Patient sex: F
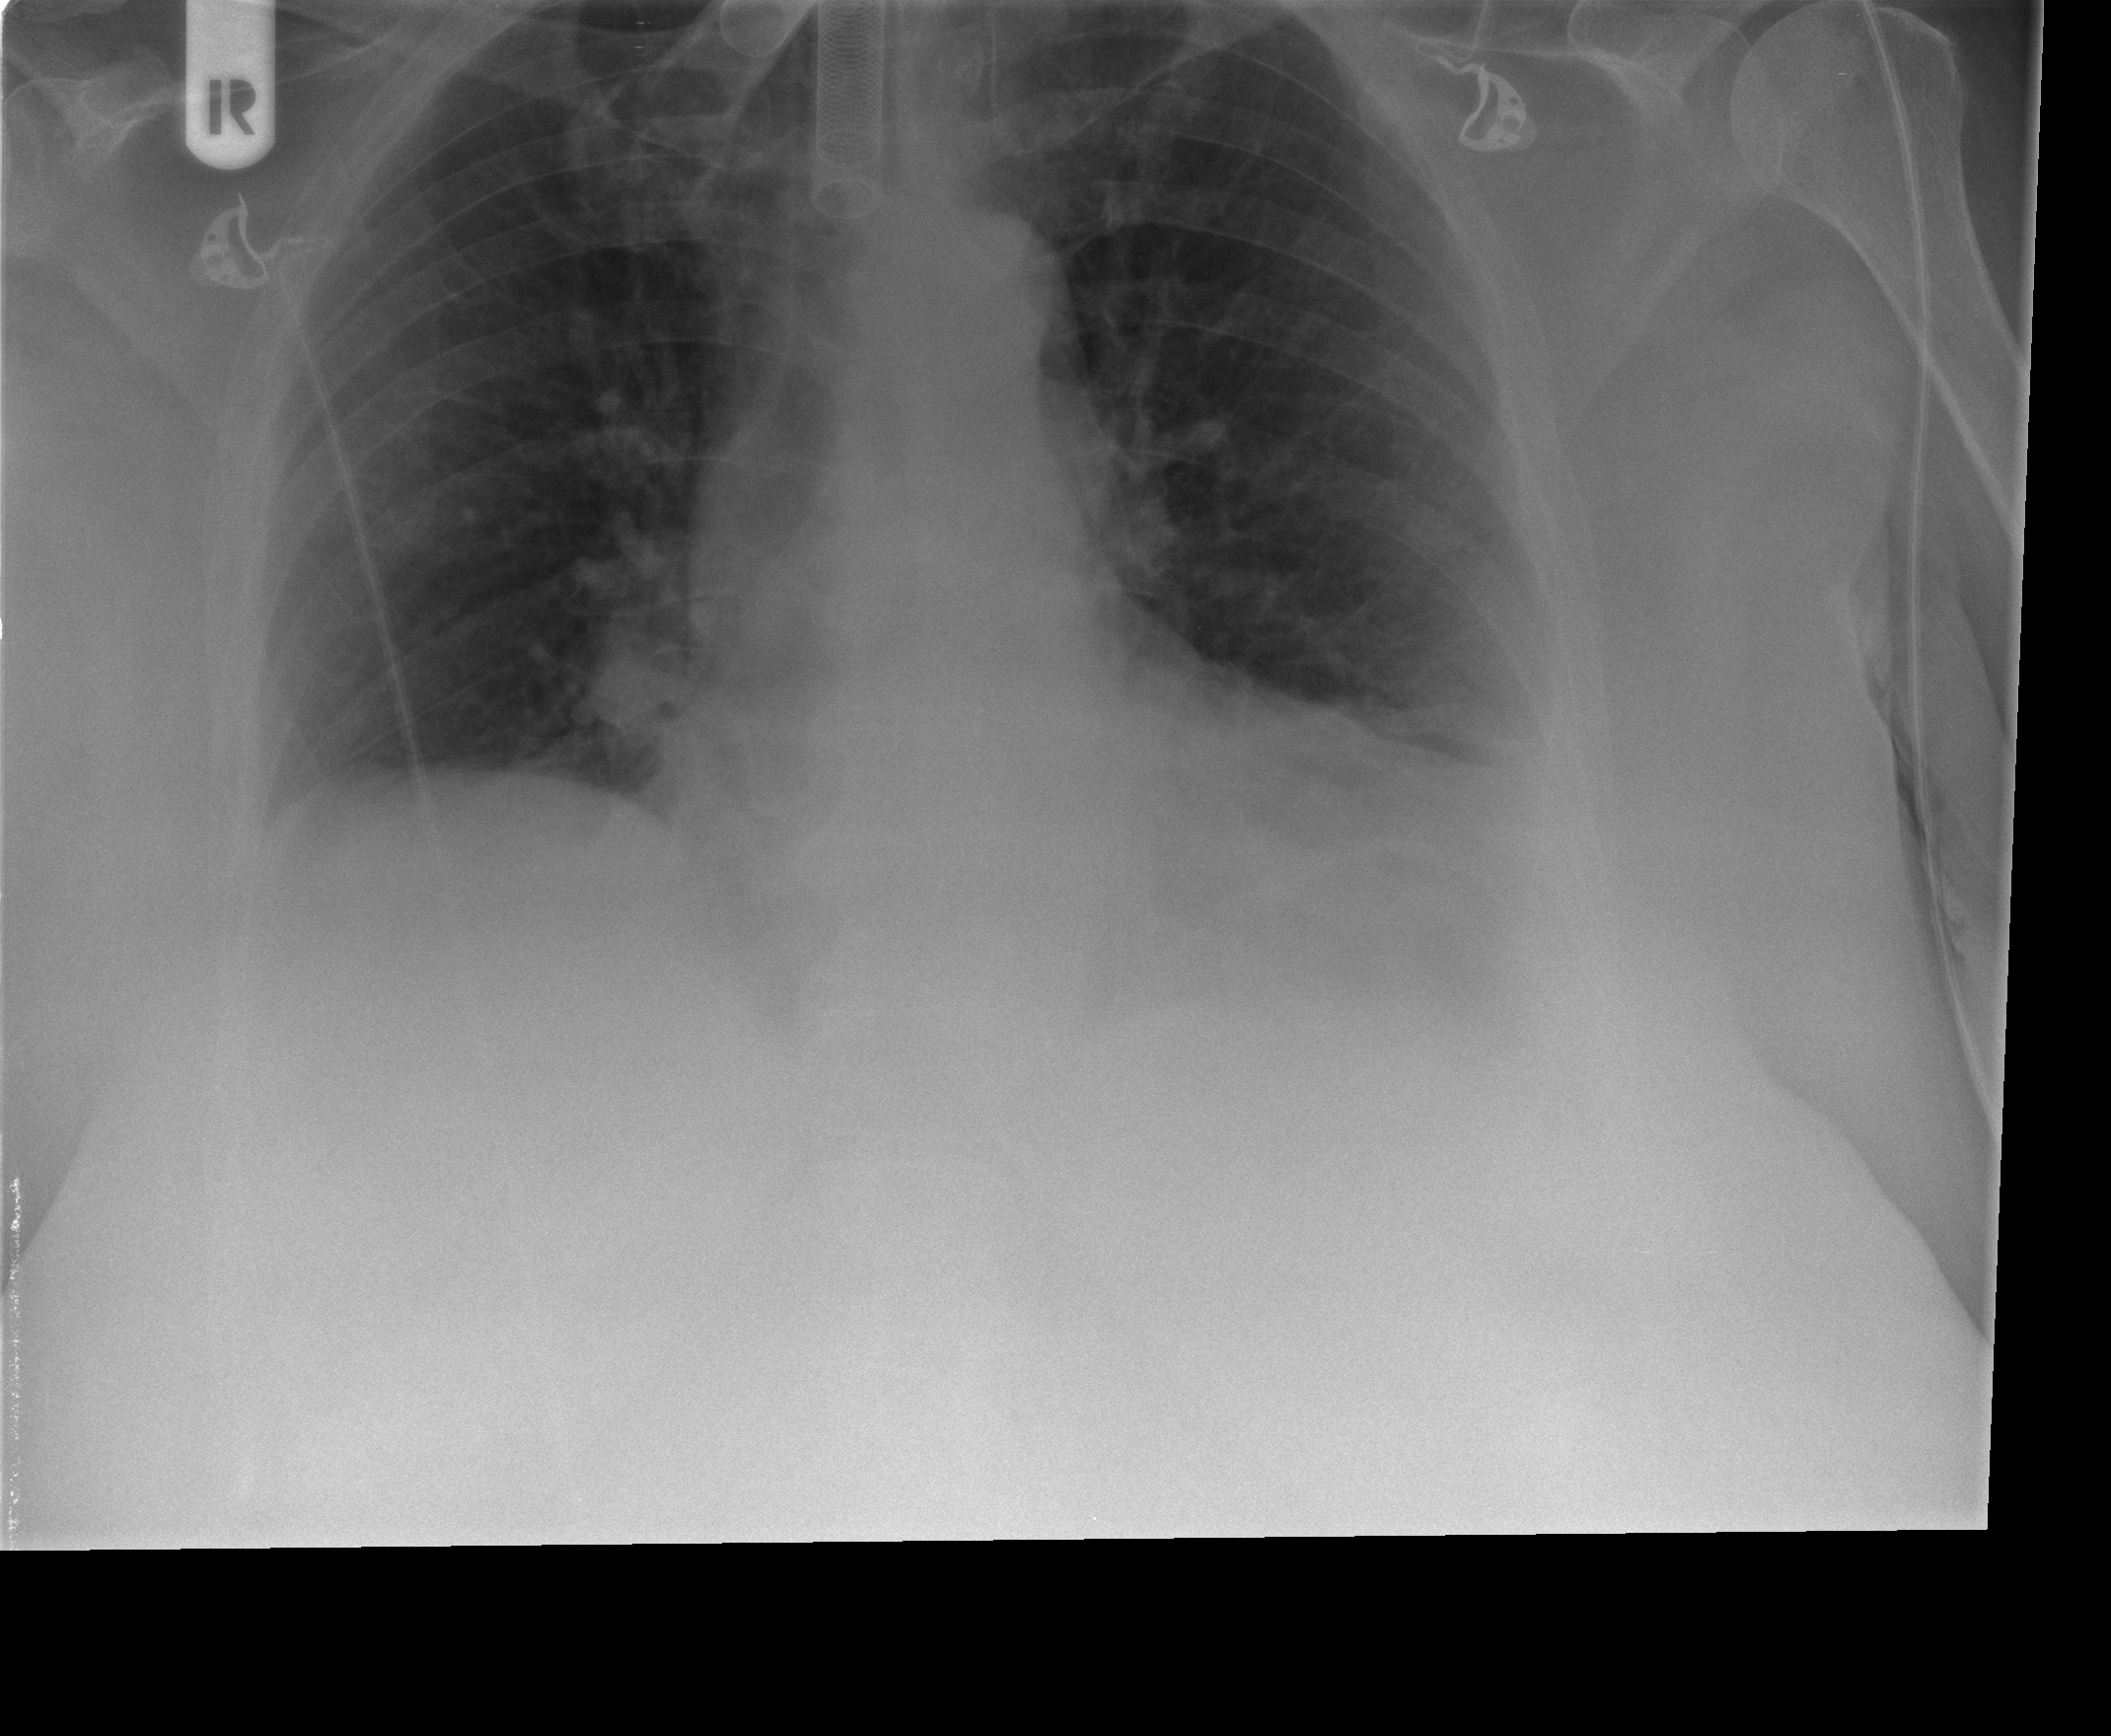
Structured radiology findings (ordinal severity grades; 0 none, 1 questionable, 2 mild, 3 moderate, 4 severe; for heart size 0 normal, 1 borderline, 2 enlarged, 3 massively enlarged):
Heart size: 2
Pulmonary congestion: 0
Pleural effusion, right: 2
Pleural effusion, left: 2
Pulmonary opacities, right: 0
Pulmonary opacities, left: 0
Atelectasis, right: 2
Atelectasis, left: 2